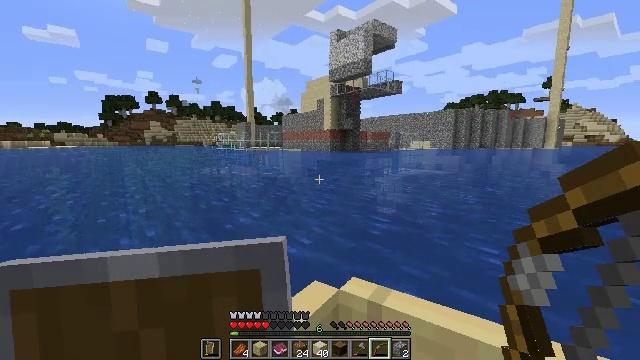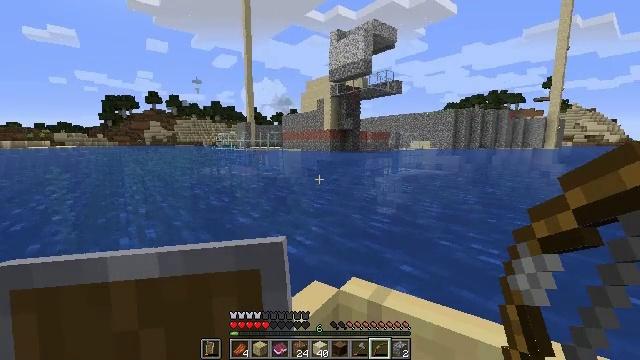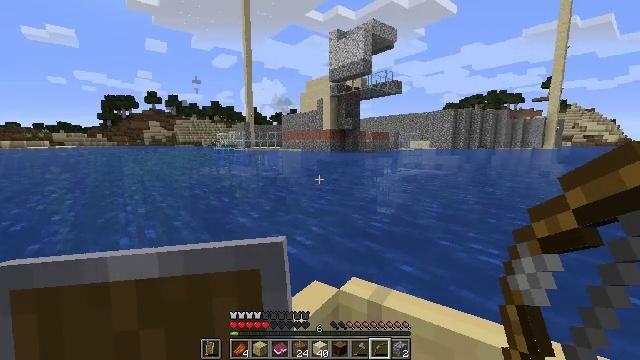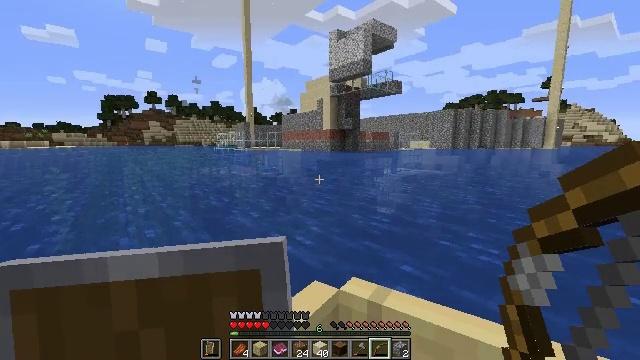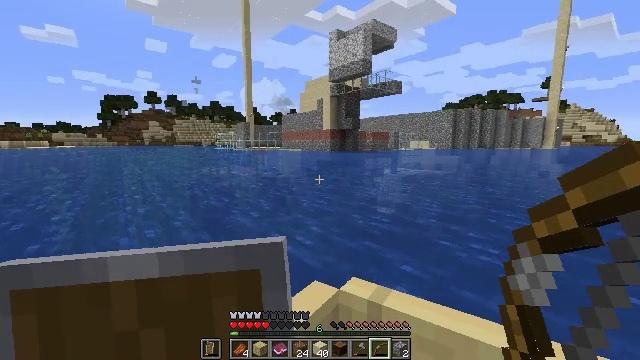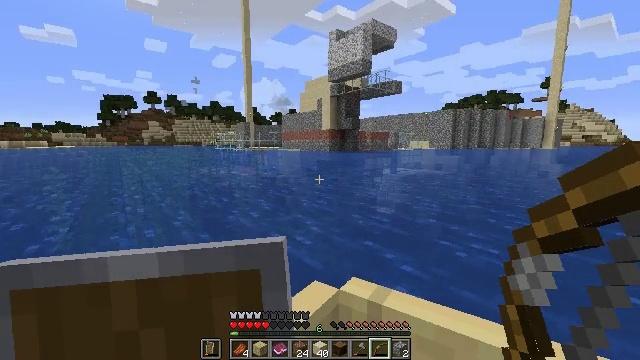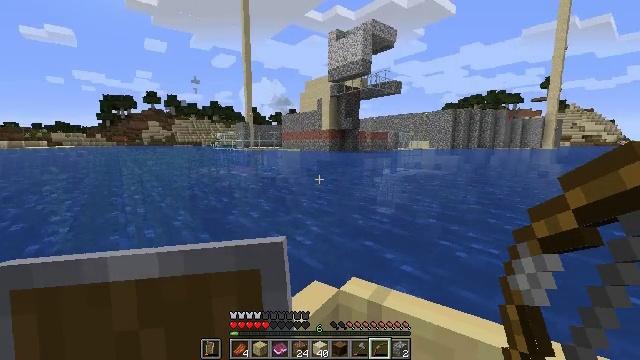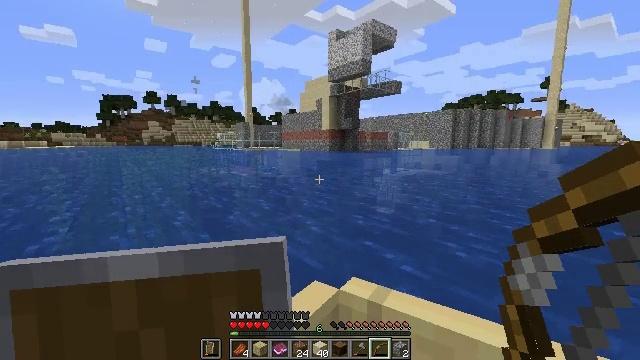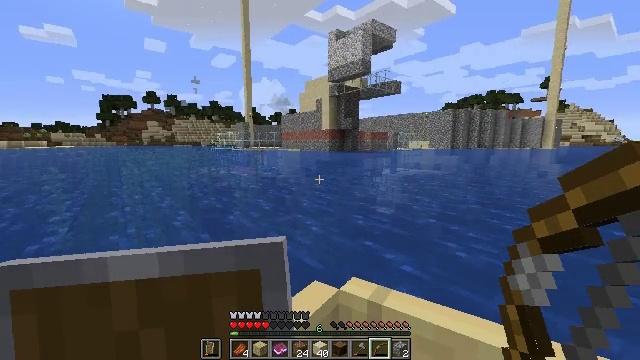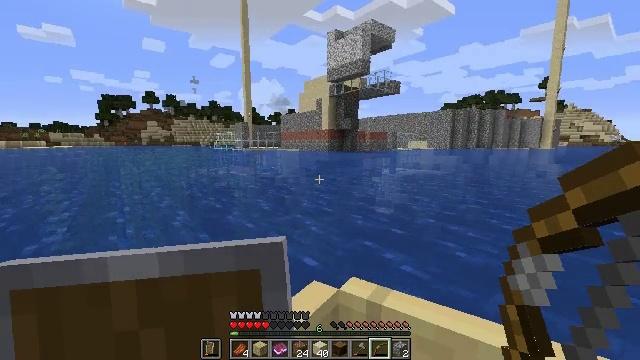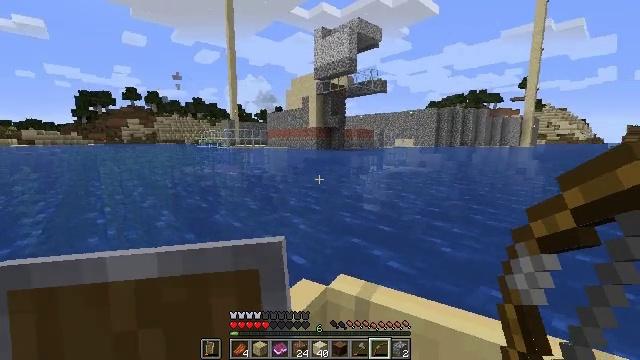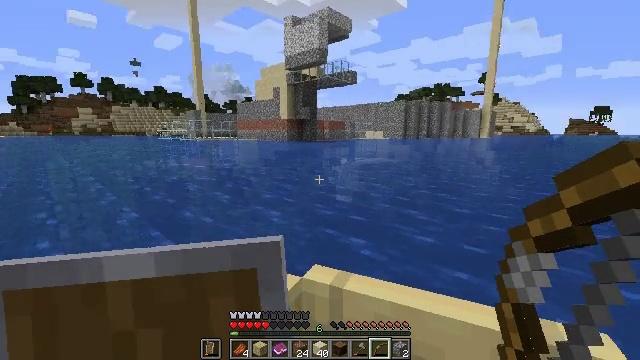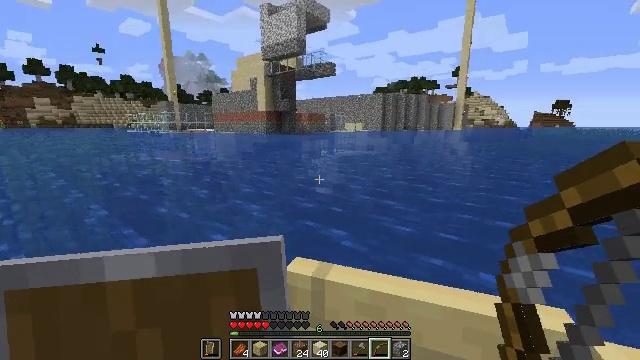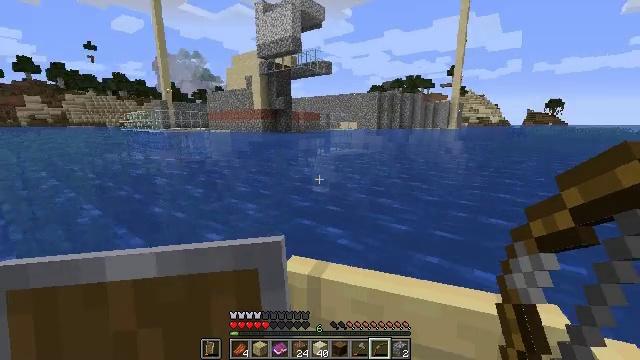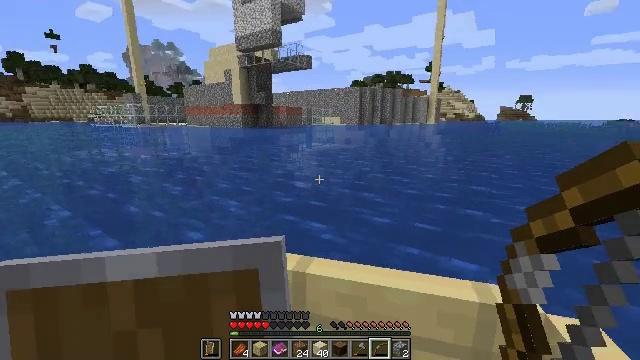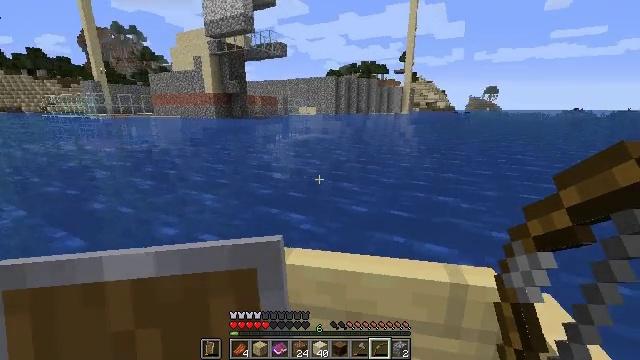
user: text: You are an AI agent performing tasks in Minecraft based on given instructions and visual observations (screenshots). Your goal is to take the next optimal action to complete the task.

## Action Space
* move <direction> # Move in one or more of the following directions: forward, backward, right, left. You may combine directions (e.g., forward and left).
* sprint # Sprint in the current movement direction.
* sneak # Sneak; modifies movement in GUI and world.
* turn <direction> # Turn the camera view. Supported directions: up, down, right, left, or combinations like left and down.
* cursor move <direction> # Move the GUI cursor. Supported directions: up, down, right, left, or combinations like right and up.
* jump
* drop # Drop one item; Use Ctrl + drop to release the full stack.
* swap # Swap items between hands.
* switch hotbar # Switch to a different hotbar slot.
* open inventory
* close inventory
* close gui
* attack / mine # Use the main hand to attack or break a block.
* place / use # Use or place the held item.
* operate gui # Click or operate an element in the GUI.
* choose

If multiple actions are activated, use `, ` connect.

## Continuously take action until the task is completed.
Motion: motion action
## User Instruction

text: Break packed ice to add to inventory.
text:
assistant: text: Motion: no_op
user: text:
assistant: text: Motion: no_op
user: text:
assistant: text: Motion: no_op
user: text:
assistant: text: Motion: no_op
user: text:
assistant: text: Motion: no_op
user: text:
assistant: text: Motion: no_op
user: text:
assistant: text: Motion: no_op
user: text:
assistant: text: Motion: no_op
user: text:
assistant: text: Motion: no_op
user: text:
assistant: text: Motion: turn right
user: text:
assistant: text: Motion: turn right and down
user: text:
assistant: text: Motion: turn right and down
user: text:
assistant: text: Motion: no_op
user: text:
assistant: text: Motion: turn right and down
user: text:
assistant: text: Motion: turn right and down
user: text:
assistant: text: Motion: turn right and down
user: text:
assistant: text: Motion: no_op
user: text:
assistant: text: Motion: no_op
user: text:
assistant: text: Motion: no_op
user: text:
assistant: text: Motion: turn right and down
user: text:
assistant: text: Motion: turn right and down
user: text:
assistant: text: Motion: turn right
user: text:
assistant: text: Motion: move forward, turn down
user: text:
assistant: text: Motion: move forward
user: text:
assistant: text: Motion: move forward
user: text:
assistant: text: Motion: move forward
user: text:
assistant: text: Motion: move forward
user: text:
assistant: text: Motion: move forward
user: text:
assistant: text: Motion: move forward
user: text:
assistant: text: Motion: move forward